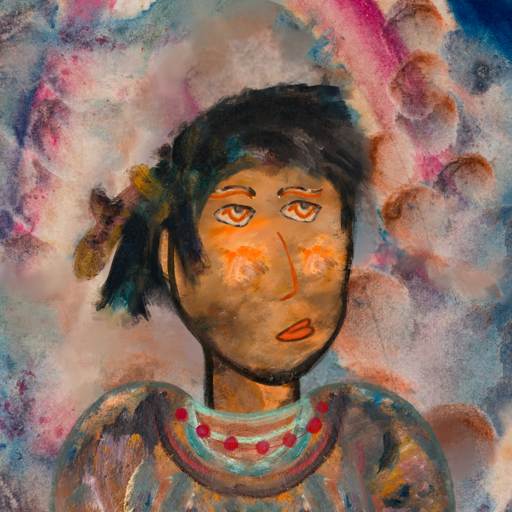
Background: Rupkatha, Head And Neck Side: Gypsy_Queen, Face Side: Experience, Bust: Boggyland, Hair Side: Pipe, Head Accessory: Blank, Second Necklace: Blank, Necklace: Irani_3, Baby: Blank